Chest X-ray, AP view. Patient: 47 years old, sex M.
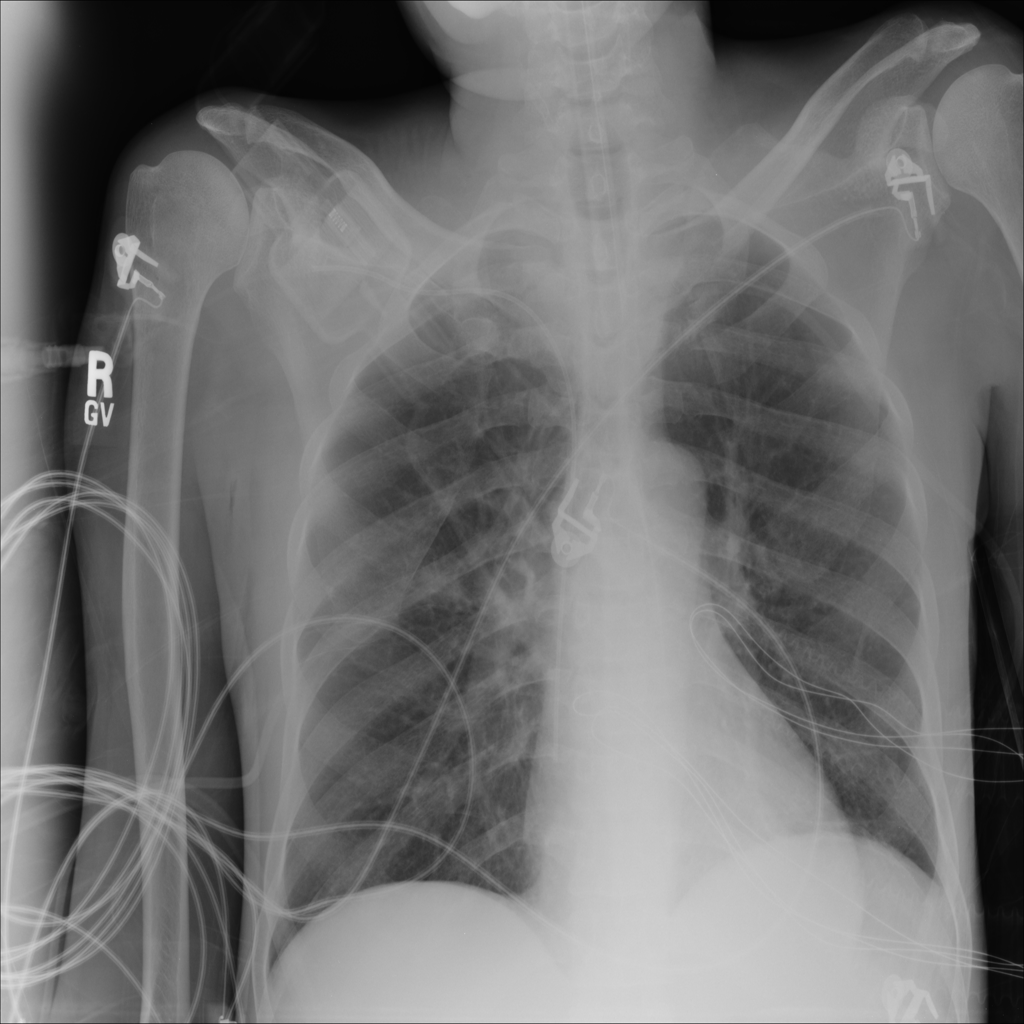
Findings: No Finding